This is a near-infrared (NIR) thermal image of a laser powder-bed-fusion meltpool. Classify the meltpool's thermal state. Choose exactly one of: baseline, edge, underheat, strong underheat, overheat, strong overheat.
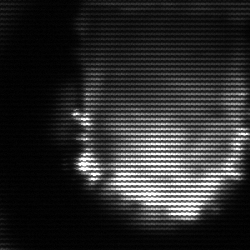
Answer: baseline